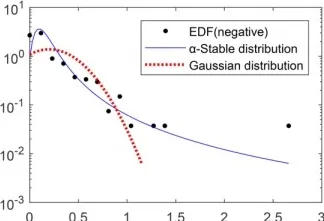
Displaying the results of distribution fitting analysis. (B) Distribution fitting for absolute values of negative increment of blood glucose values in Period 1, alpha-stable (1.0852, 1, 0.0759, 0.6886) and Gaussian (0.2020, 0.2887).
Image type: pathology (immunostaining)